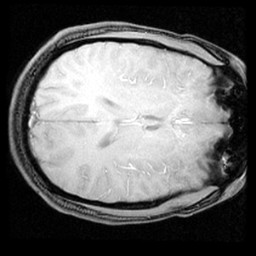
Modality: inplaneT1
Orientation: axial
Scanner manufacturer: ge
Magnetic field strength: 3 T
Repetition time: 0.3 s
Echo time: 0.003668 s